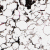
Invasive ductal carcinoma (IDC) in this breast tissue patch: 0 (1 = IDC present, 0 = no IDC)